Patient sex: F
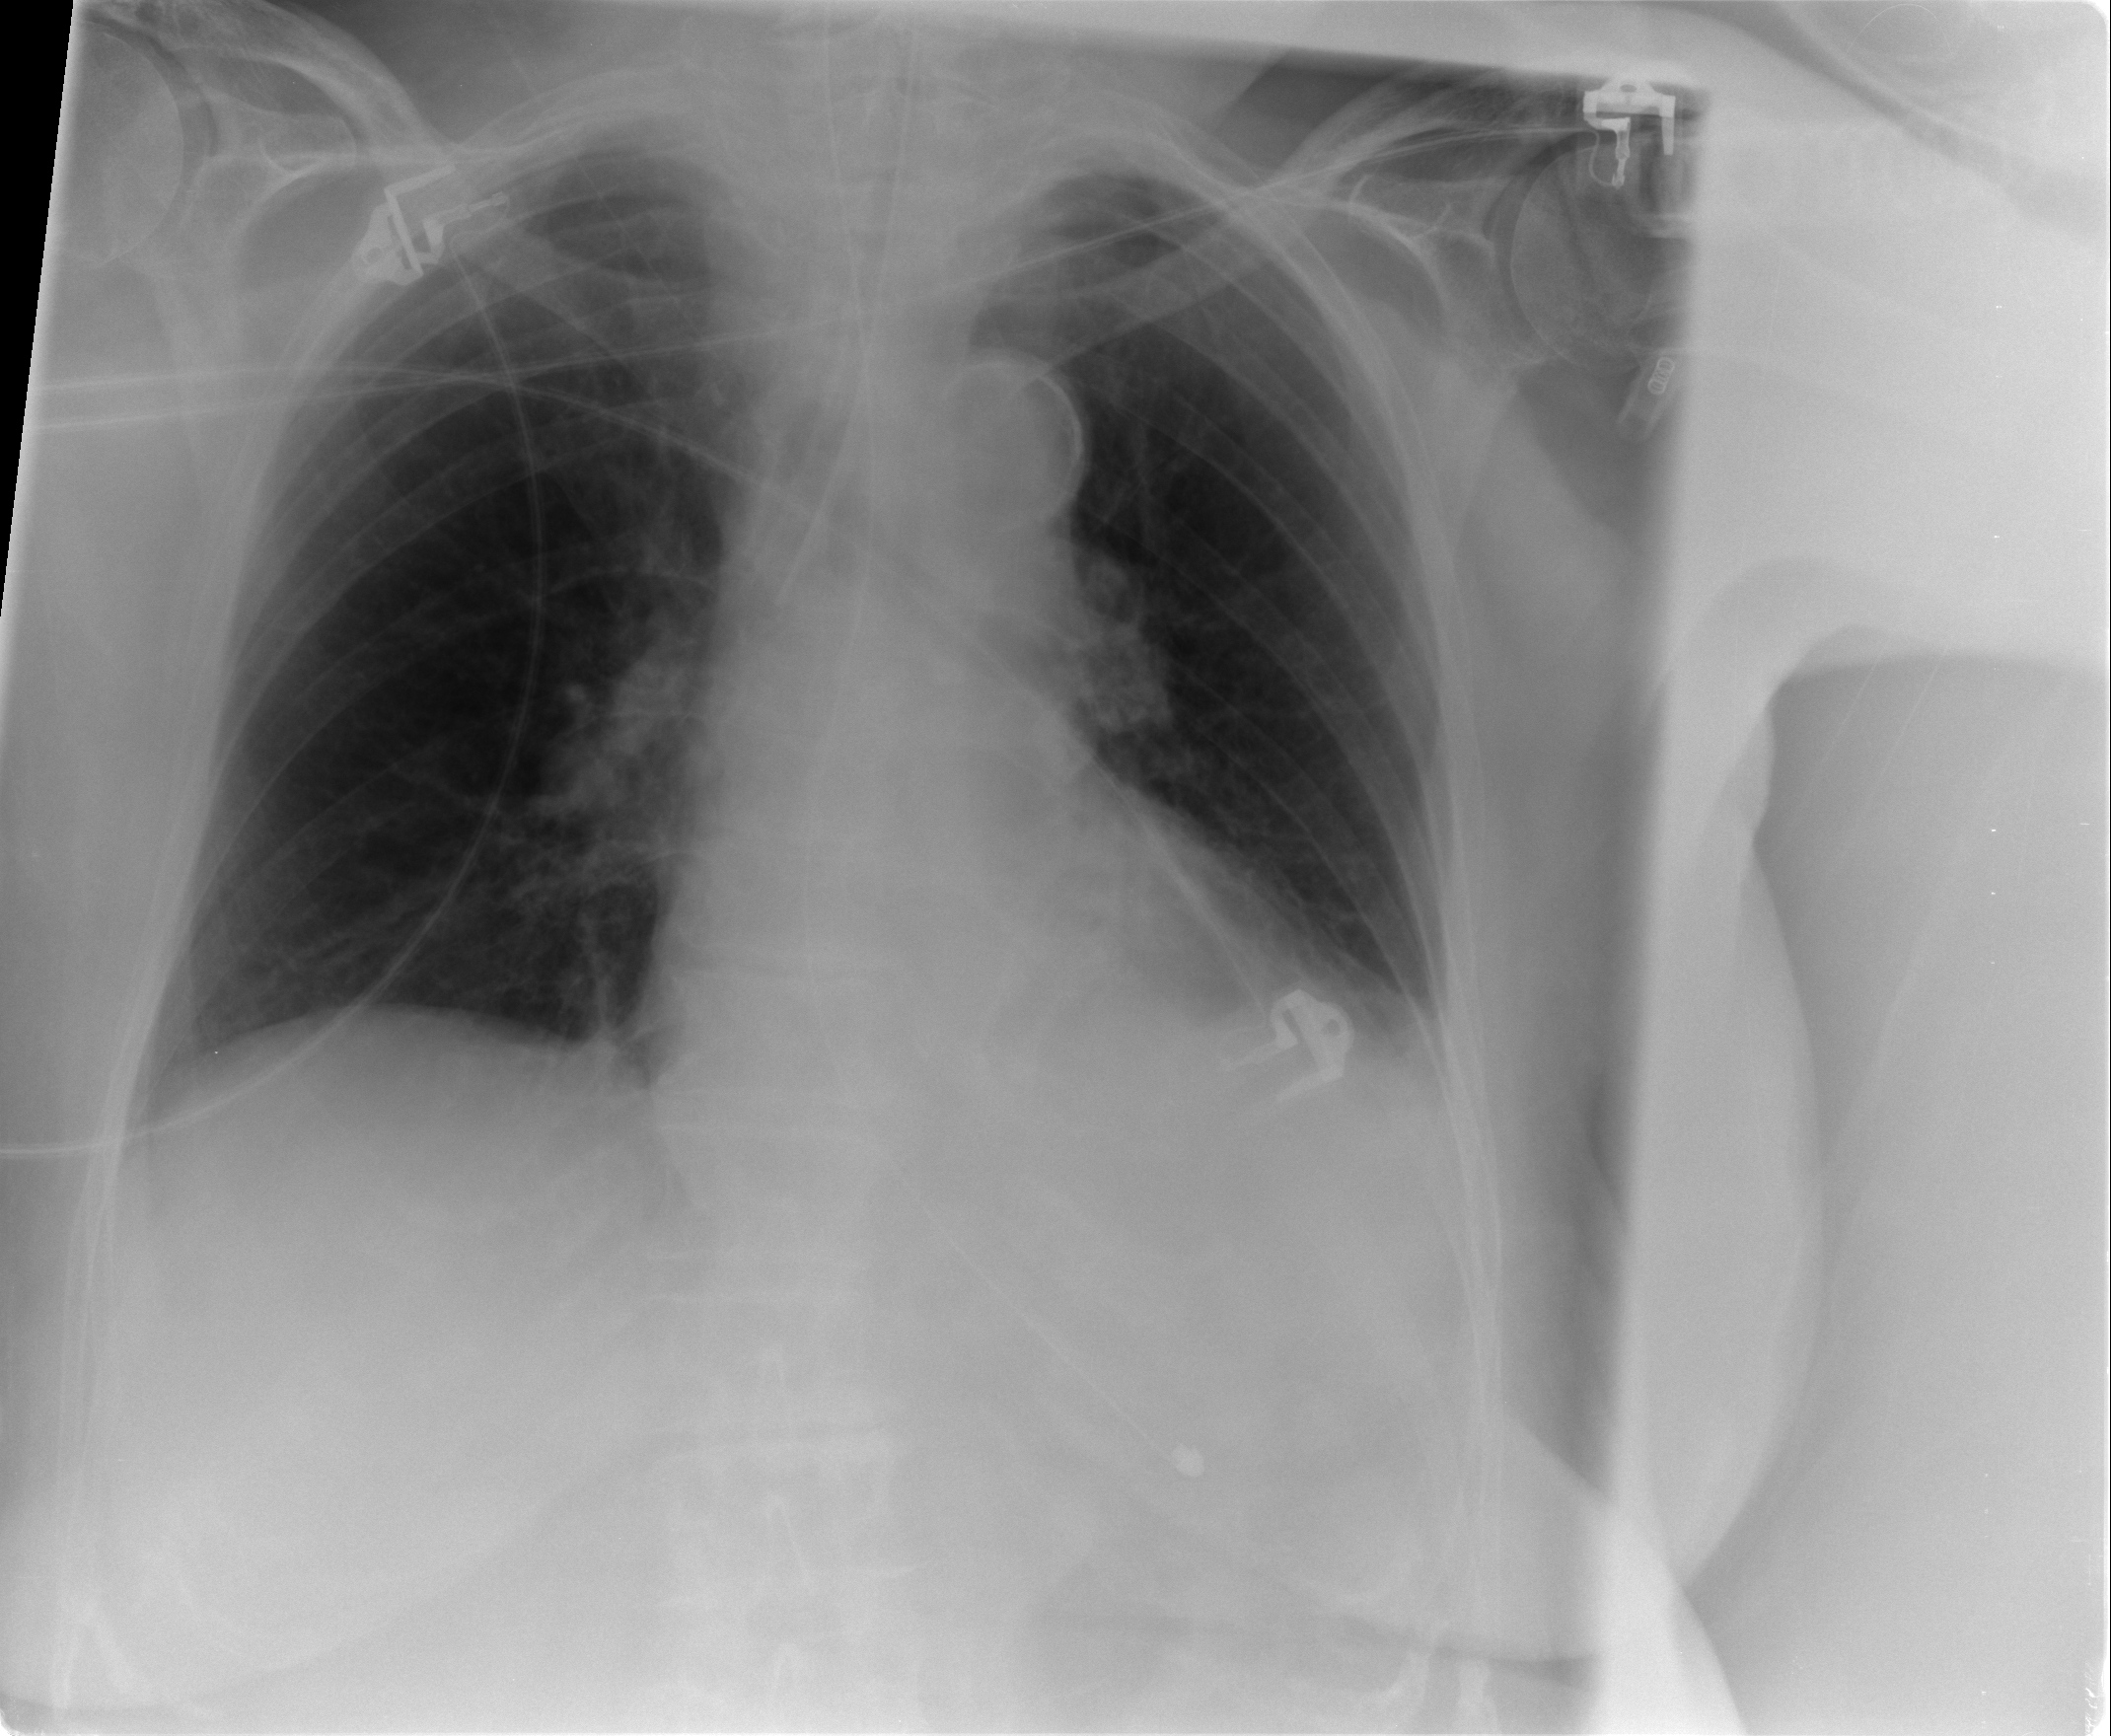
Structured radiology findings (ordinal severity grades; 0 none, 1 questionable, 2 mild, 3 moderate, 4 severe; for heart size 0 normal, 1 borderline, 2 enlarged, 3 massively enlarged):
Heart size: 2
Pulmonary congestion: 0
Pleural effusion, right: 0
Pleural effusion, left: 2
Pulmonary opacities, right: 0
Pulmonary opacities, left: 0
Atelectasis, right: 0
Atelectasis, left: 2